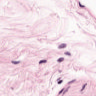
Metastatic tissue present: no